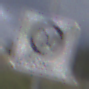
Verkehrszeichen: EndeZone20
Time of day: MorningAfternoon
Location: Outdoor (Suburban)
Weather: PartlyCloudy
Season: NotSpecified
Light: Natural